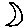
Label: moon